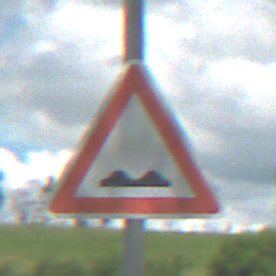
Verkehrszeichen: UnebeneFahrbahn
Umgebung: Outdoor, Nature
Tageszeit: Midday
Wetter: PartlyCloudy
Licht: Natural
Jahreszeit: NotSpecified
Kontrast: HighContrast